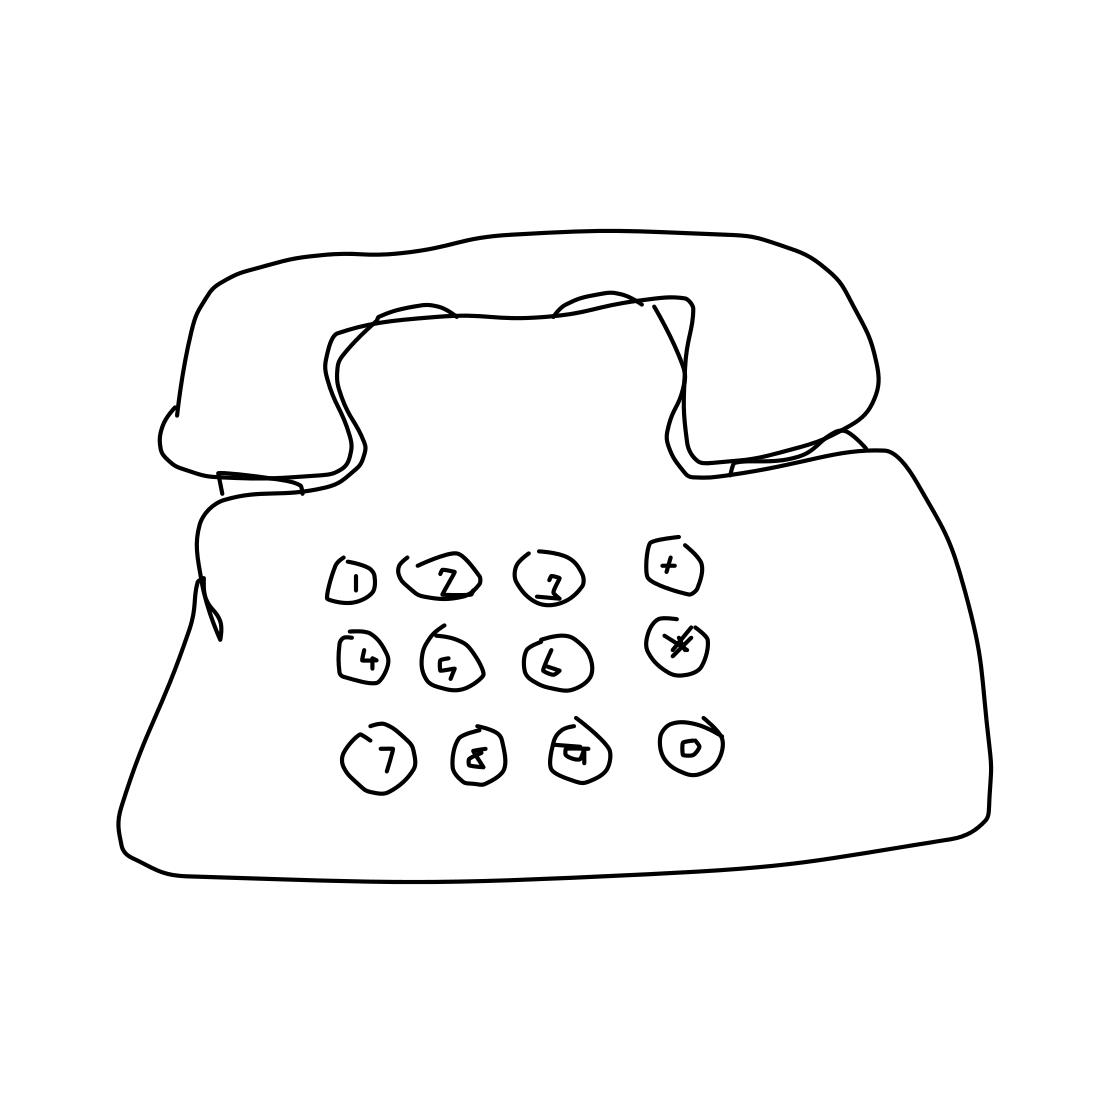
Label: telephone